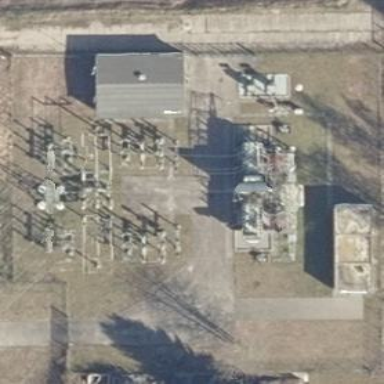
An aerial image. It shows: Outdoor distribution-level power substation enclosed by fence.